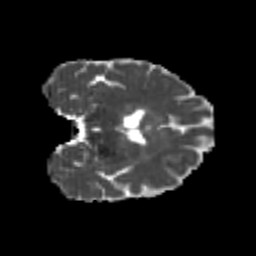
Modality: MD
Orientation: coronal
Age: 20
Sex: female
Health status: healthy
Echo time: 0.074 s